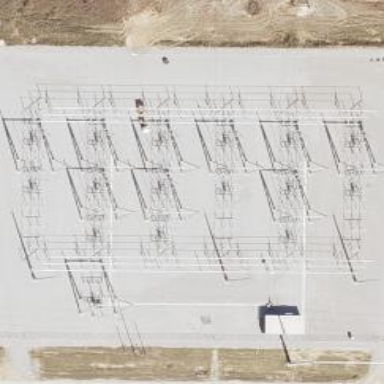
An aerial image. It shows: Switch for power supply.